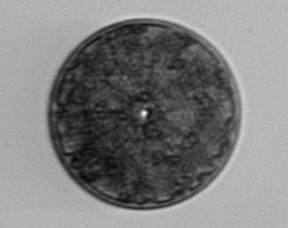
Label: Coscinodiscus